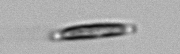
Label: pennate